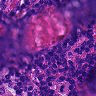
Metastatic tissue present: no